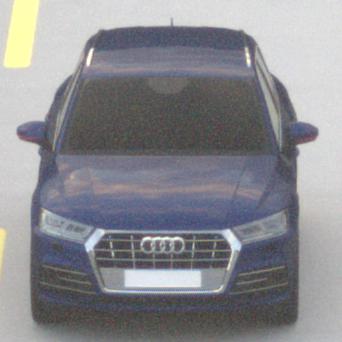
Make: Audi
Model: Q5 45 TFSI
Detailed model: Q5 (FY)
Model produced from: 2019/01
Model produced until: 2019/05
Doors: 5
Color: blue
Road condition: dry road
Daytime: sunrise or sunset
Contrast: low contrast